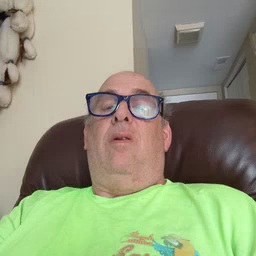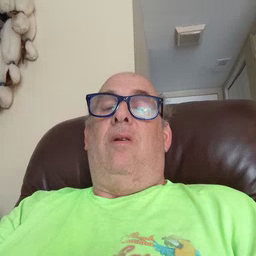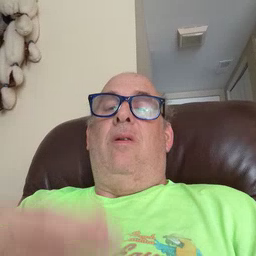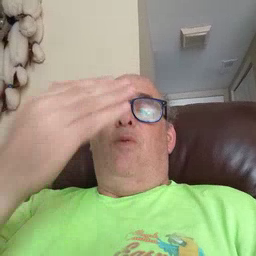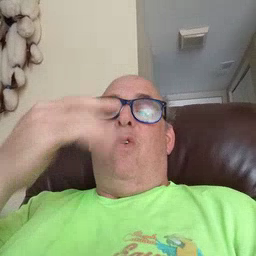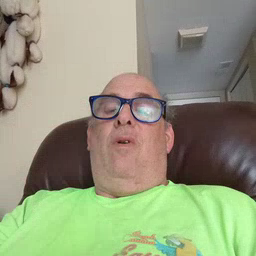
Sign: morning